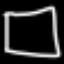
Label: square